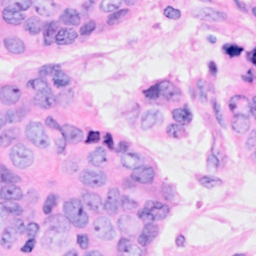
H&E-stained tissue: Breast